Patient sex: M
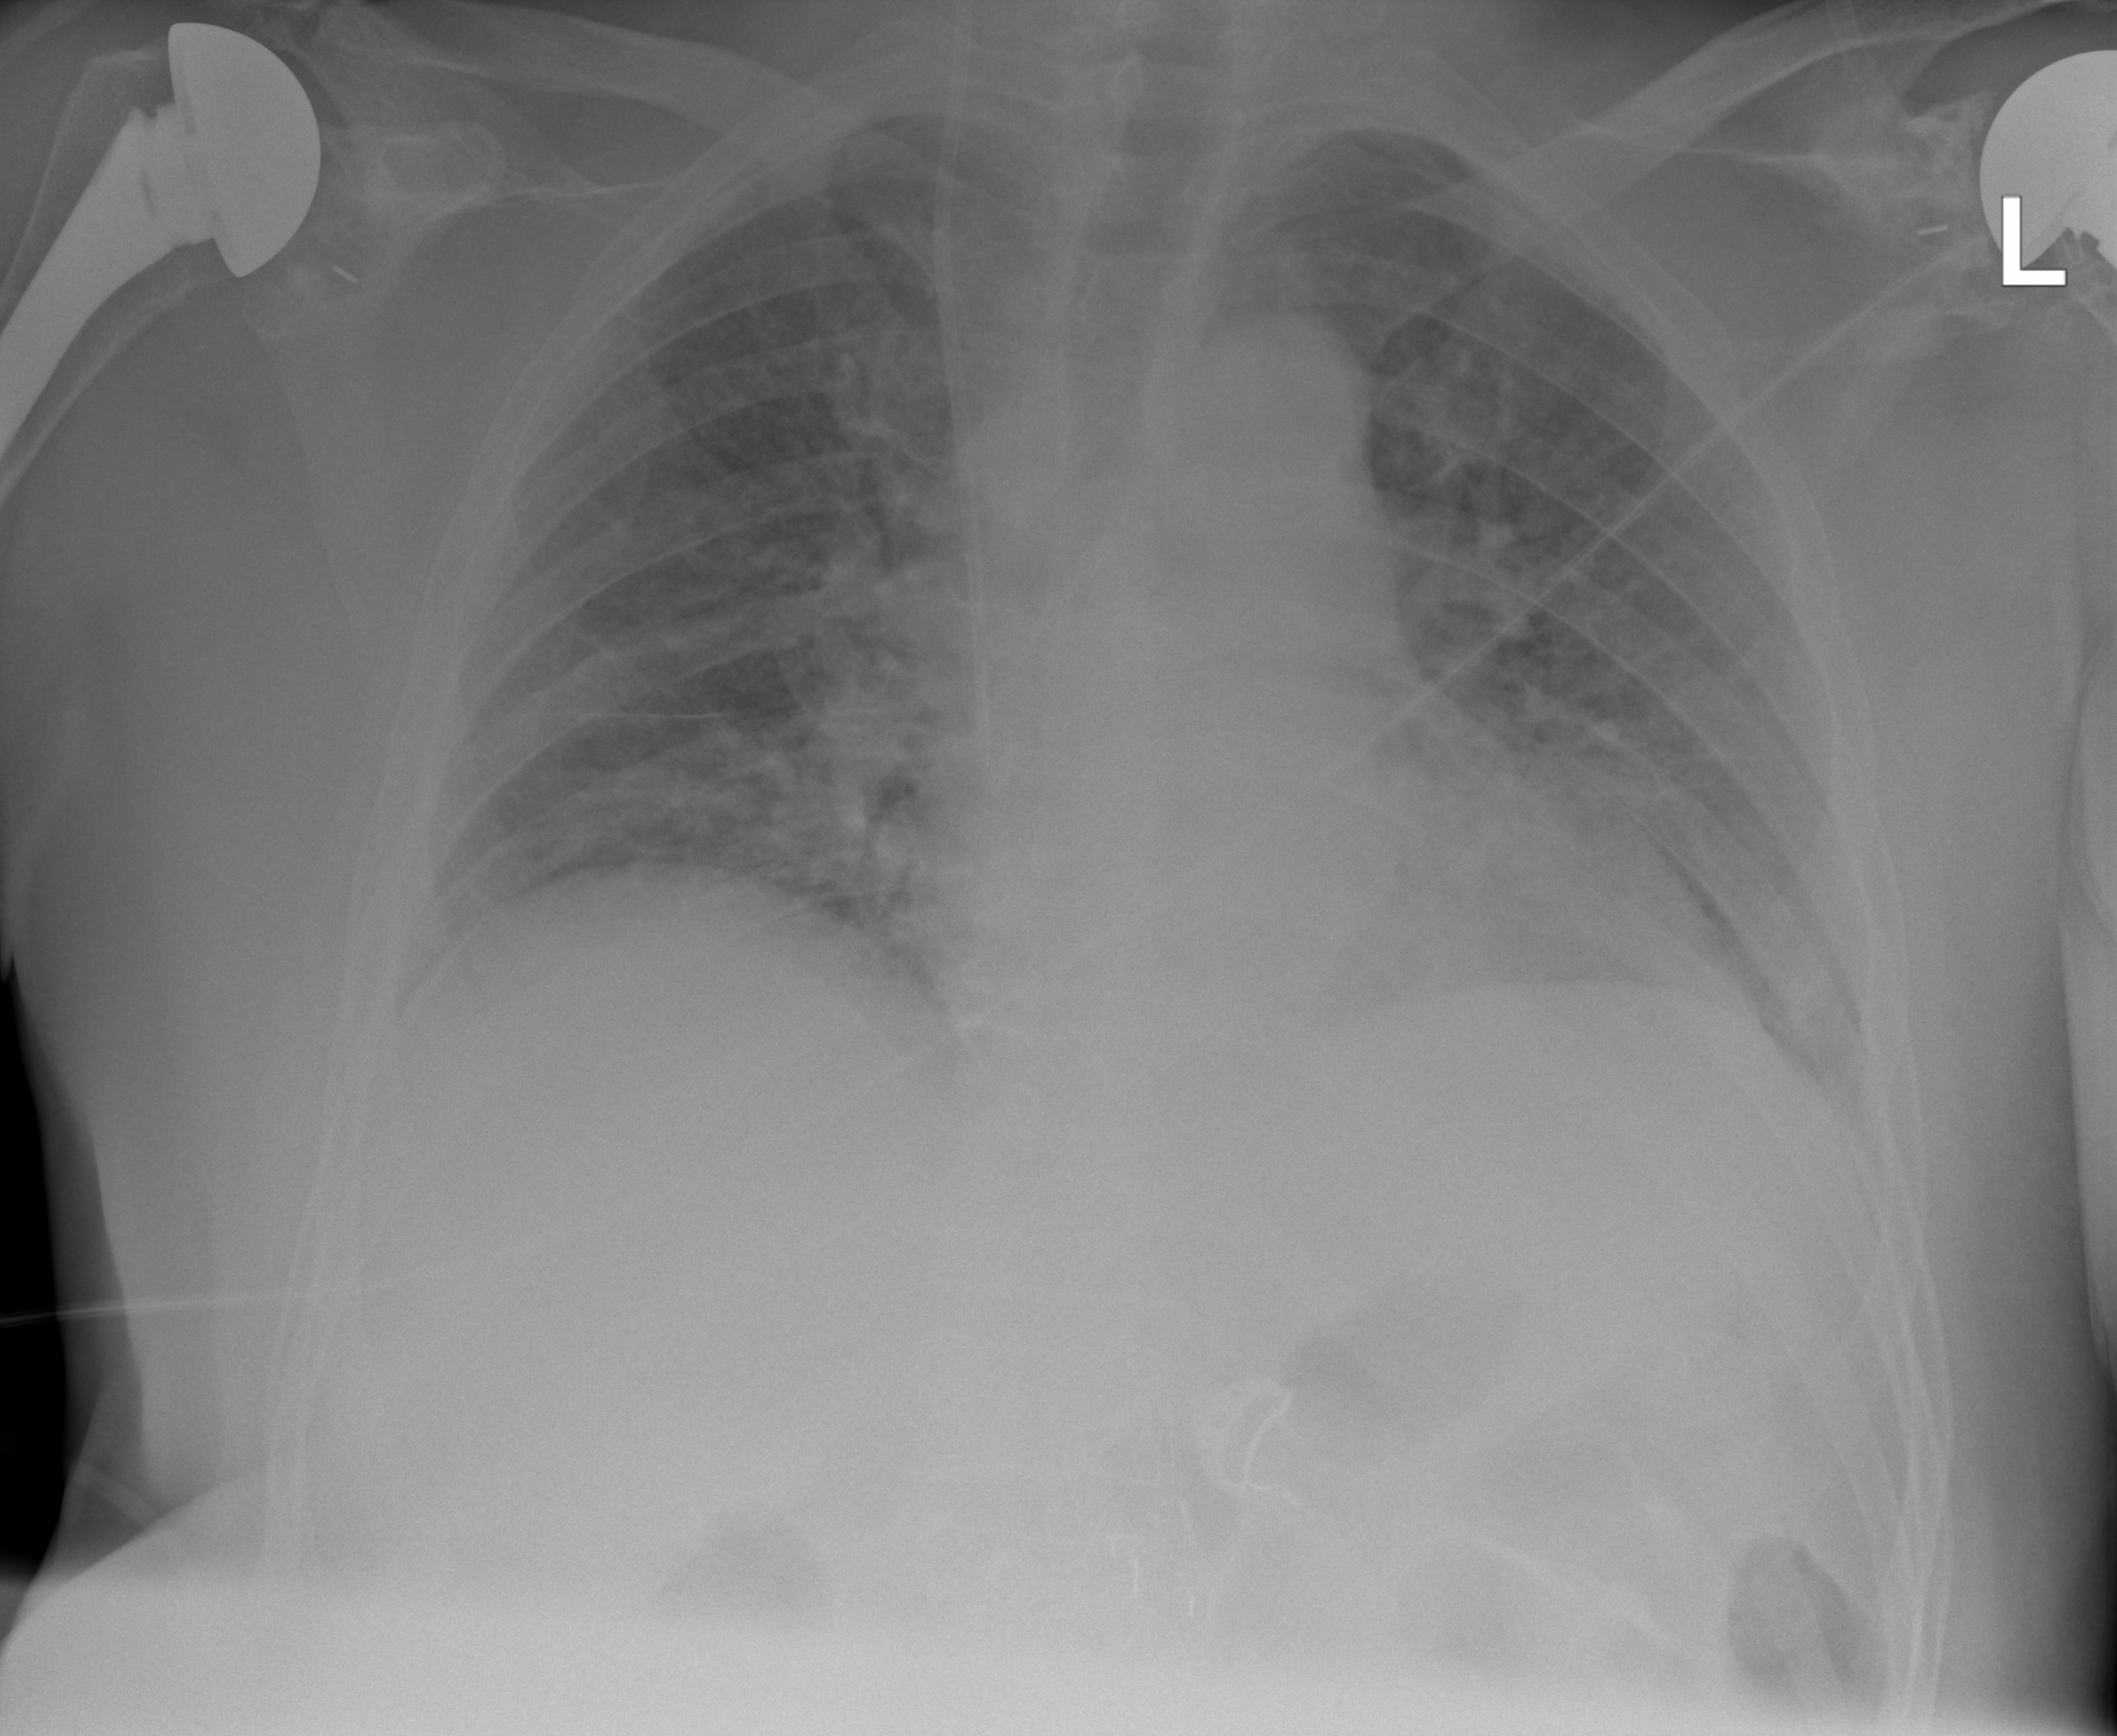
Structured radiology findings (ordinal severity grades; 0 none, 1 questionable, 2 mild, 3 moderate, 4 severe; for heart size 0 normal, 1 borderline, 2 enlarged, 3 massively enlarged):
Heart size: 2
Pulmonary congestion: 2
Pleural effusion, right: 1
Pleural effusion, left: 1
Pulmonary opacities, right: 2
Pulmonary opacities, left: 2
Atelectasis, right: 0
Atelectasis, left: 0